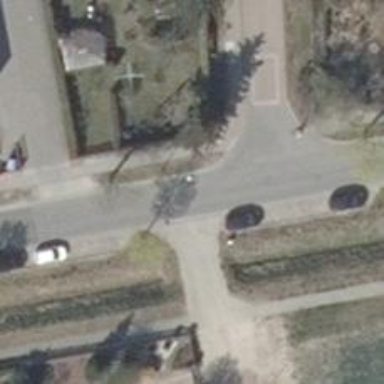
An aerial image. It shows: Unmarked crossing on the road.